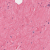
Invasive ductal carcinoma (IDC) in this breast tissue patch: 0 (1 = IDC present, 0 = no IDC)